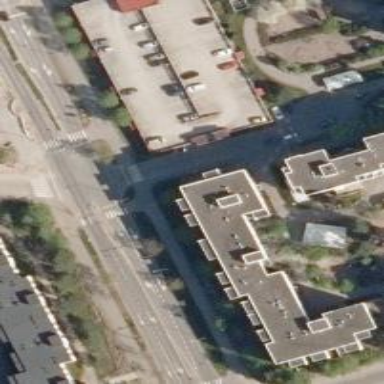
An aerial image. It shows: Apartment building with flat roof.